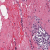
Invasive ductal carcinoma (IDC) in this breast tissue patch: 0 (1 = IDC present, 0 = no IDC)